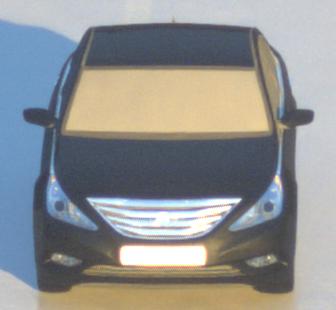
Make: Hyundai
Model: Sonata
Detailed model: Gen. 6 YF
Model produced from: 2009
Model produced until: 2016
Doors: 4
Color: black
Road condition: wet road
Daytime: sunrise or sunset
Contrast: medium contrast